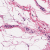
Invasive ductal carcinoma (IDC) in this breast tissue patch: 0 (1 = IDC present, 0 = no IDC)